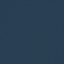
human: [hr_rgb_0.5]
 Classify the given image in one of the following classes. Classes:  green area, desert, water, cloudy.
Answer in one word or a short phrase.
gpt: water